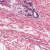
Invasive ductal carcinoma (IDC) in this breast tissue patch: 0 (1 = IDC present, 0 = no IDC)